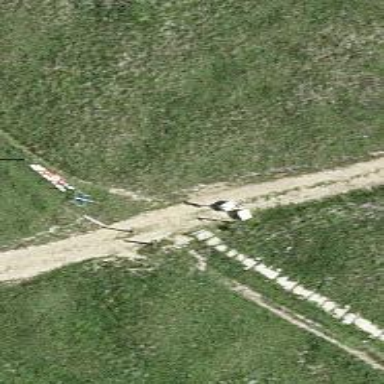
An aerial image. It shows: Ground path.